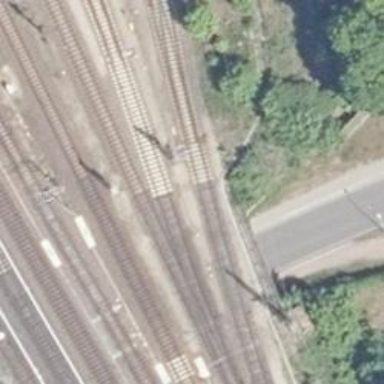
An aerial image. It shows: Railway switch.